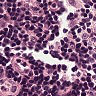
Metastatic tissue present: no